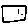
Label: square